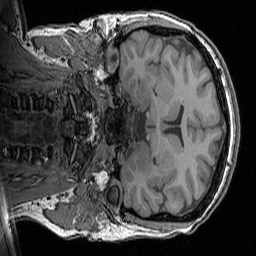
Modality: T1w
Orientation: coronal
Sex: female
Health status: ill
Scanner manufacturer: siemens
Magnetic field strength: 3 T
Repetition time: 1.57 s
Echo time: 0.00342 s